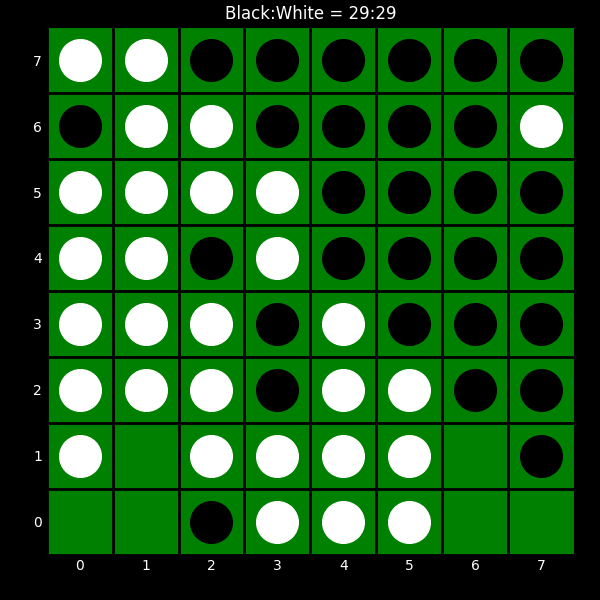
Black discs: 29
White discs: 29